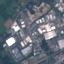
Land use / land cover: Industrial